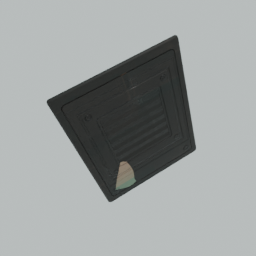
Label: appliances